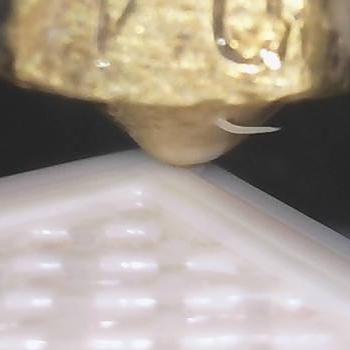
Flow rate: 126%